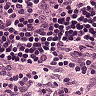
Metastatic tissue present: no